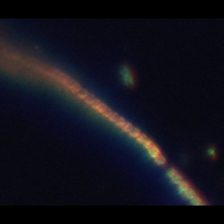
Taxon: Chaetoceros
Group: Diatoms